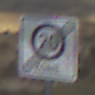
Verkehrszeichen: EndeZone20
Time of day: Midday
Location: Outdoor (Nature)
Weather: PartlyCloudy
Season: NotSpecified
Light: Natural